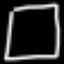
Label: square